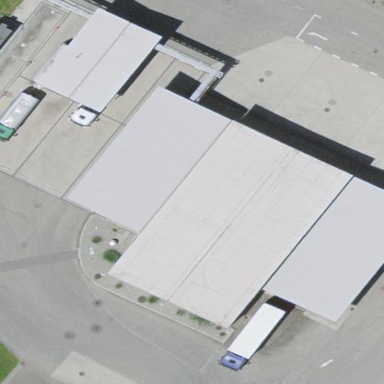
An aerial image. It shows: View of roof of building.